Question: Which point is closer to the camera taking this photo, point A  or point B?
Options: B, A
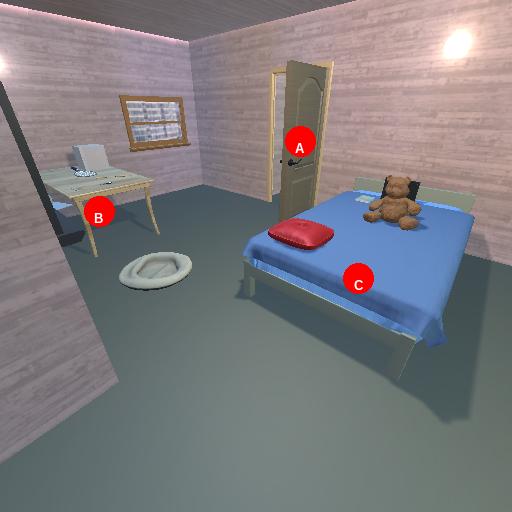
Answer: B